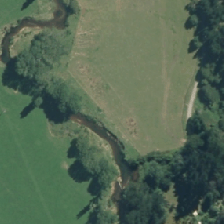
Land cover: deciduous_hardwood